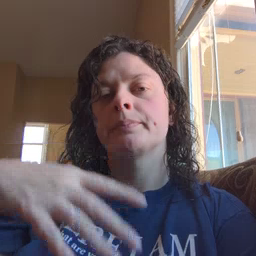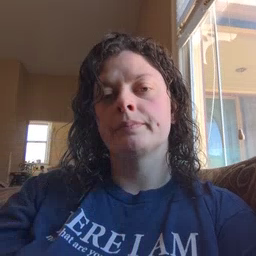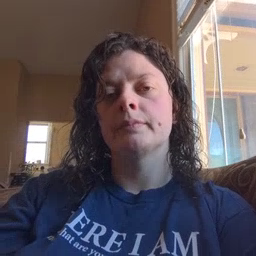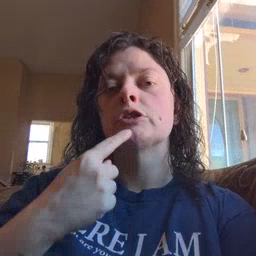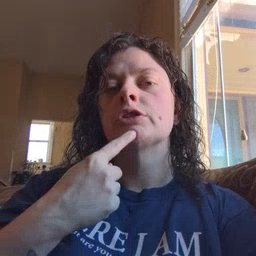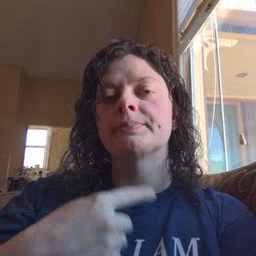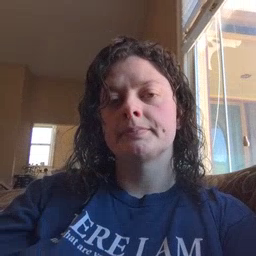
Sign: chin